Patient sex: F
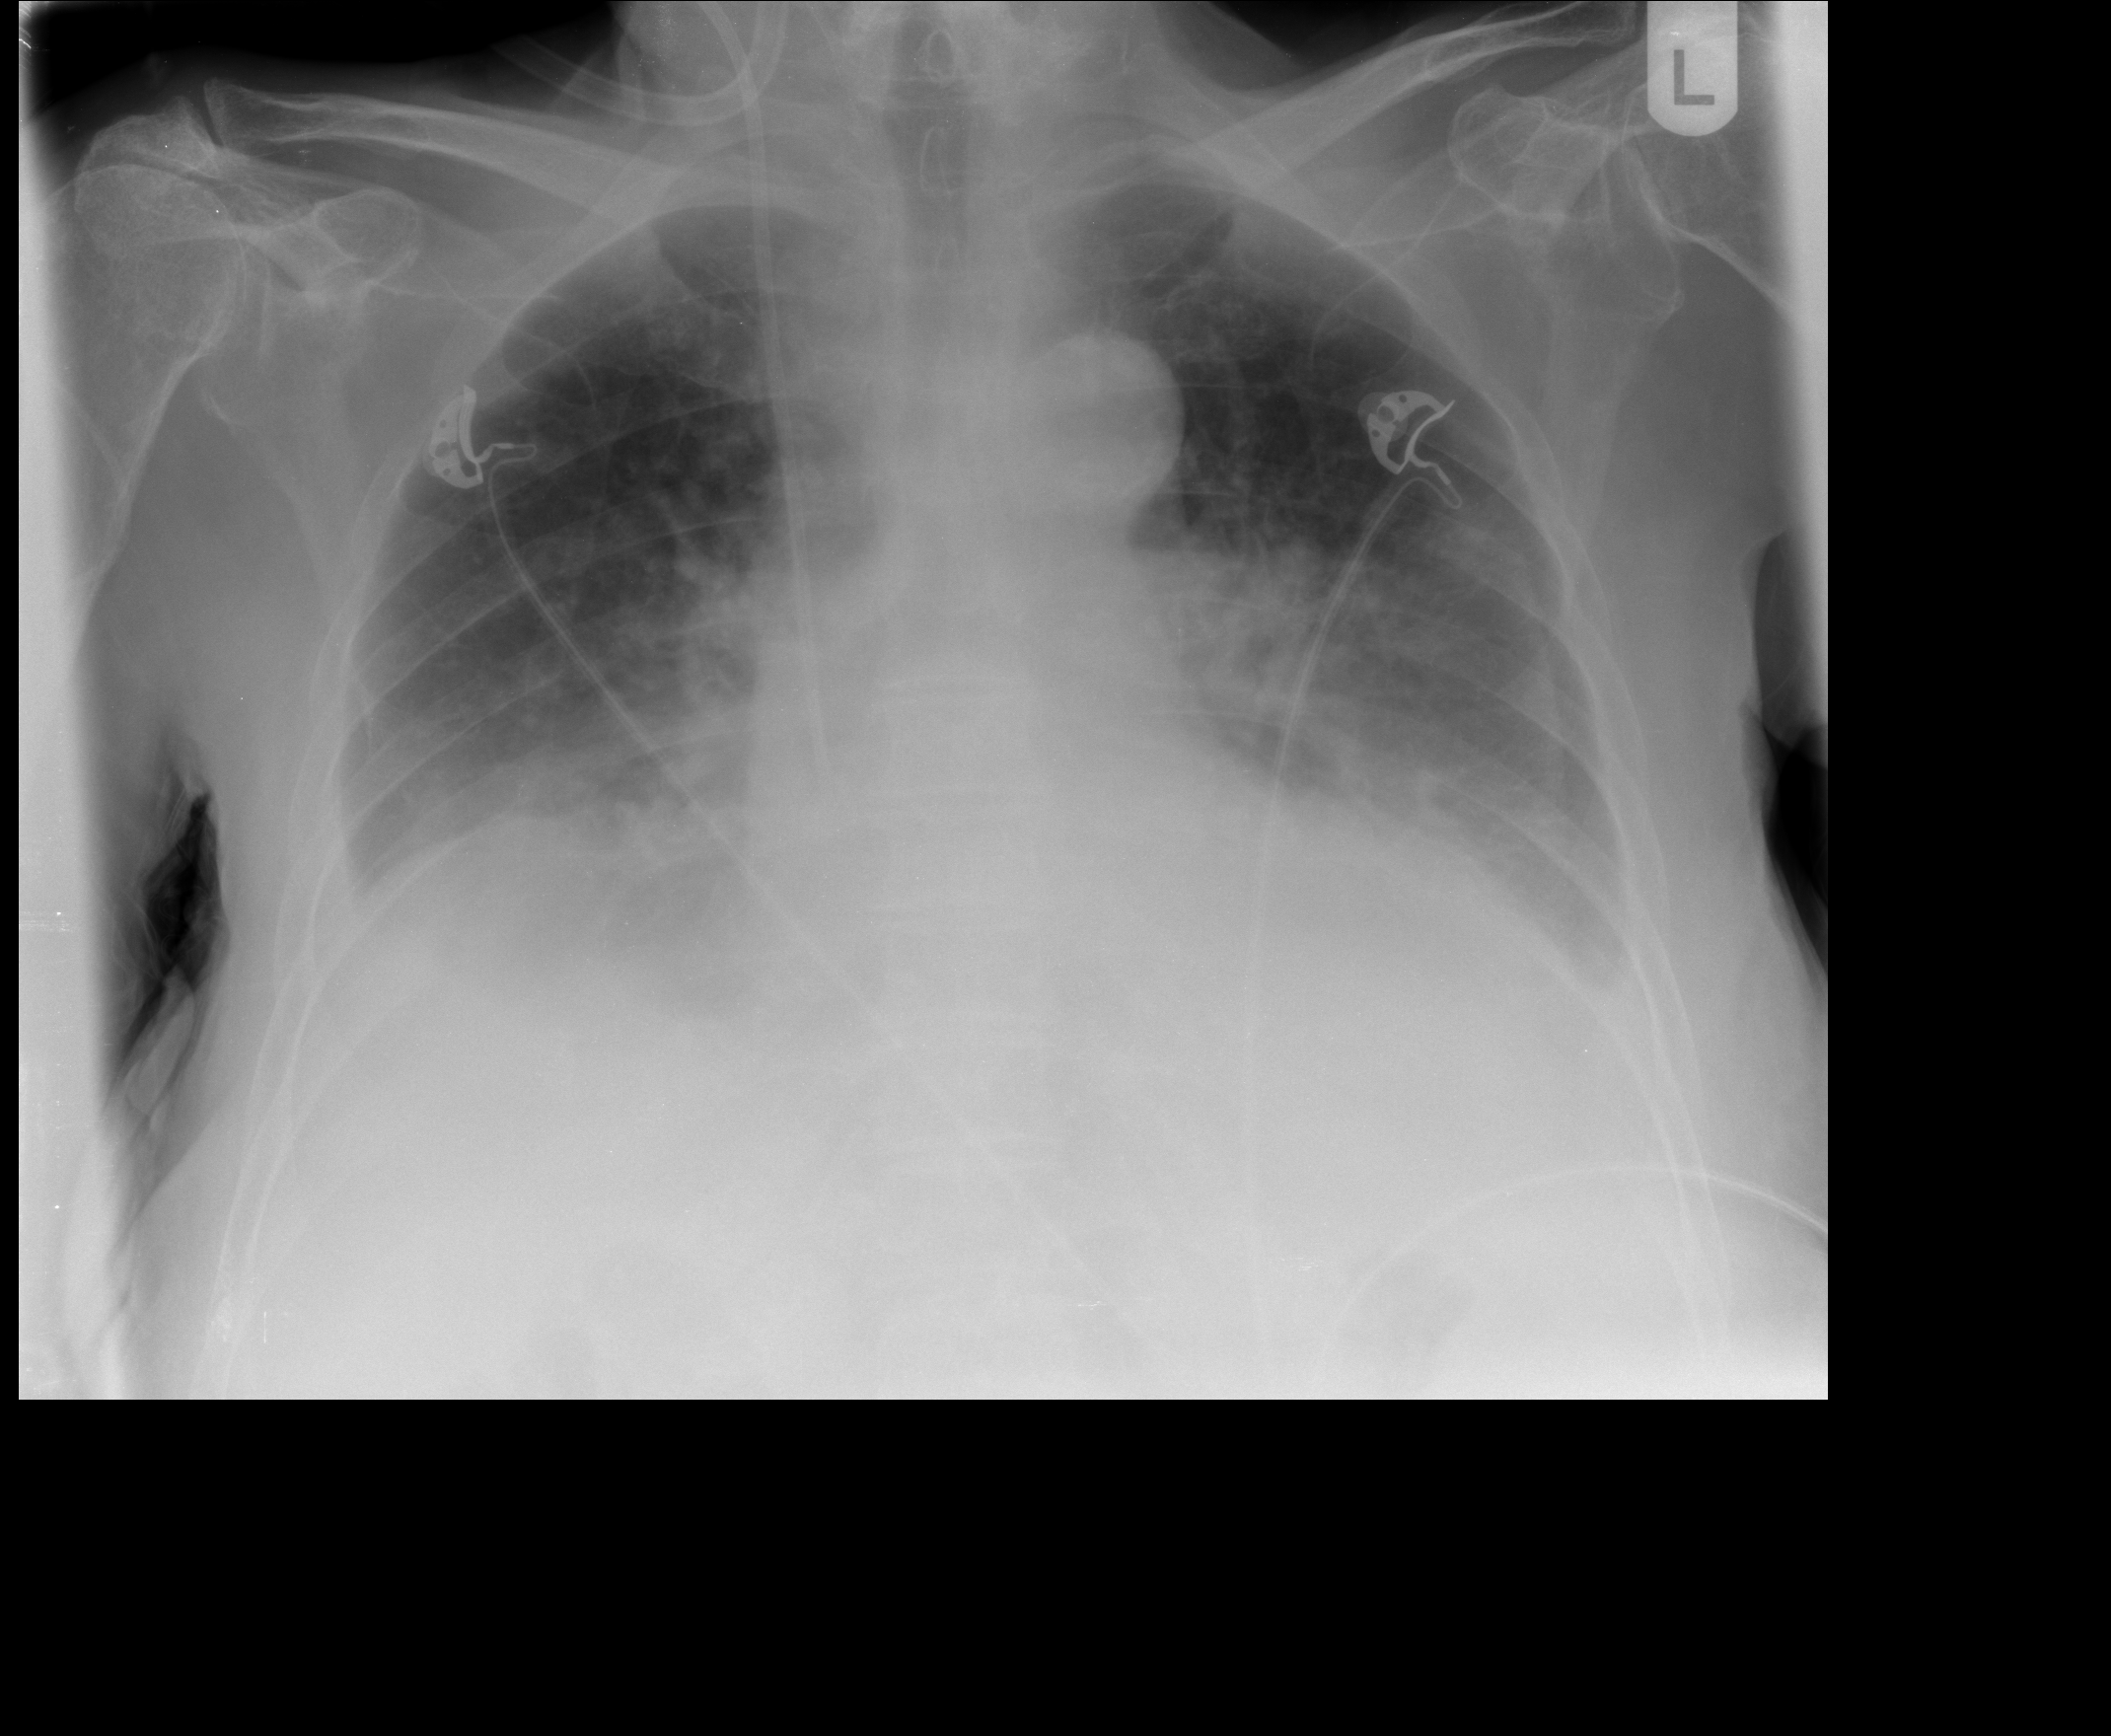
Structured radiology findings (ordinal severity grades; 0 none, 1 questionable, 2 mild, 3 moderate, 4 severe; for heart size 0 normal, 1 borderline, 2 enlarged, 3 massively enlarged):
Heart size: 0
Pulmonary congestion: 2
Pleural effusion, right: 3
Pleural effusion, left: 2
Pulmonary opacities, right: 2
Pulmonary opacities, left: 2
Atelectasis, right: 3
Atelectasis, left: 2